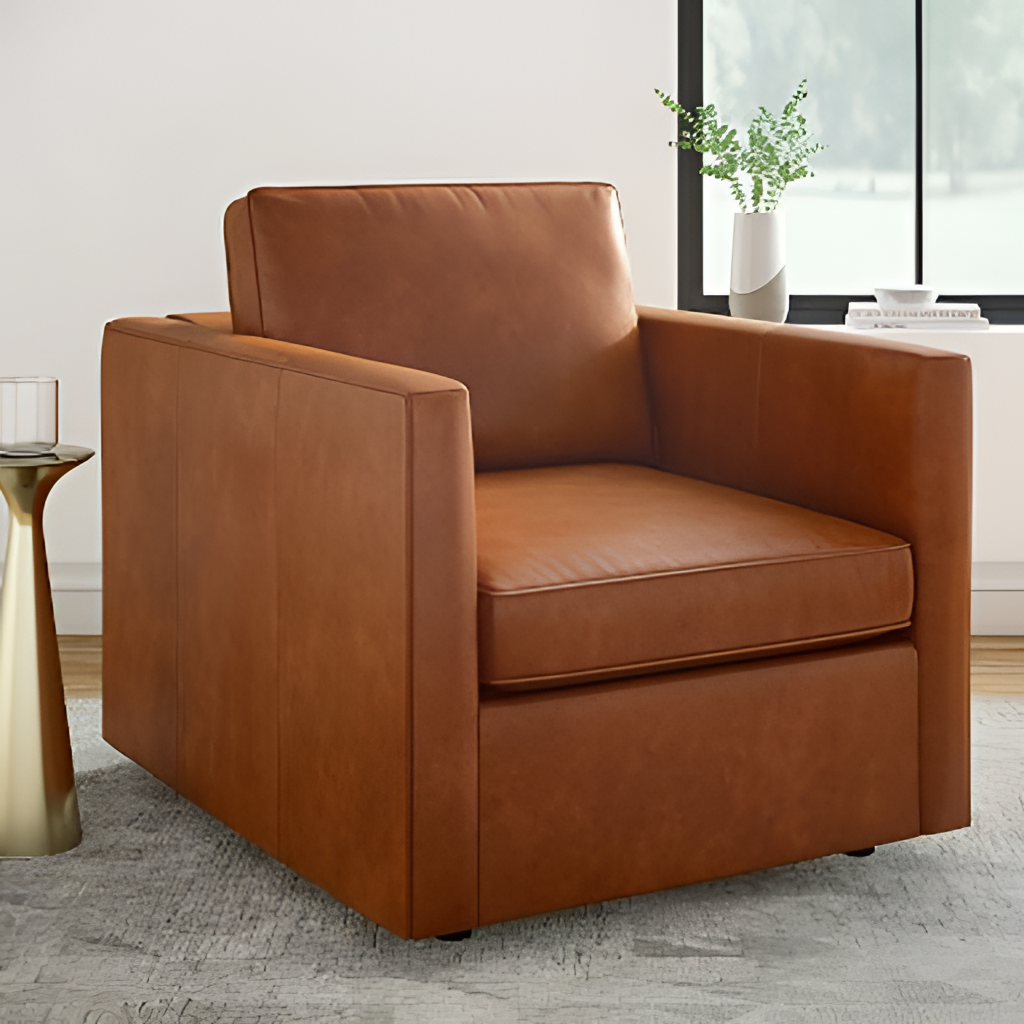
leather armchair, living room, white paint wallpaper, with solid pattern, contemporary, wood flooring, with plank pattern